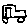
Label: car